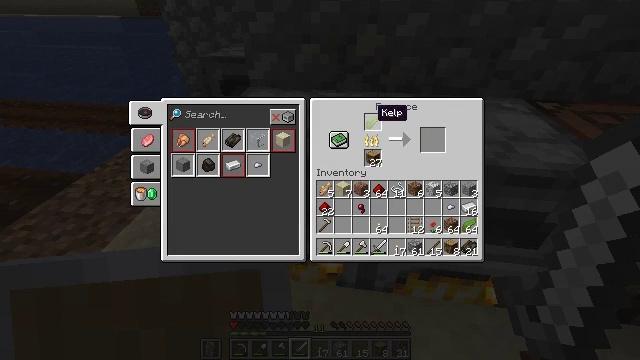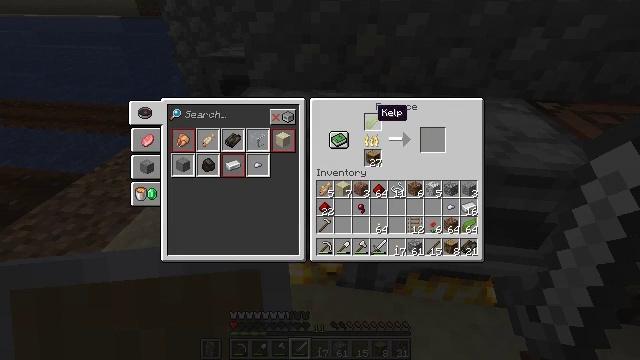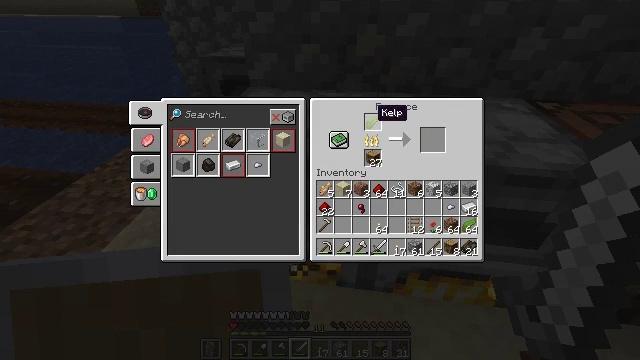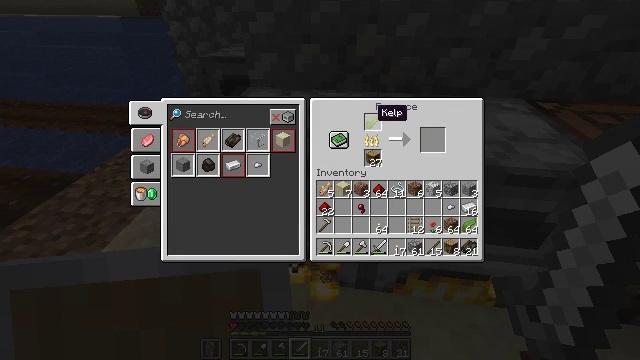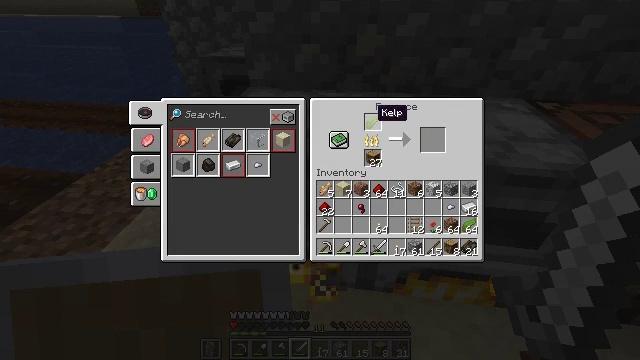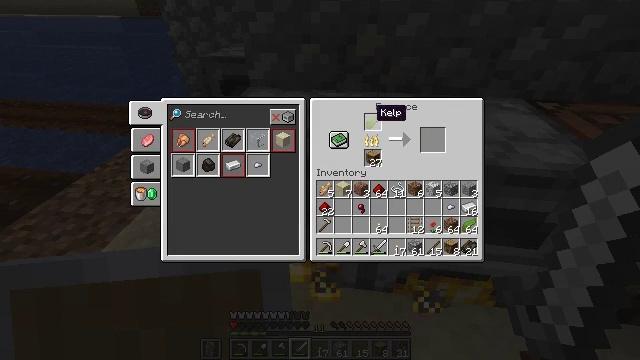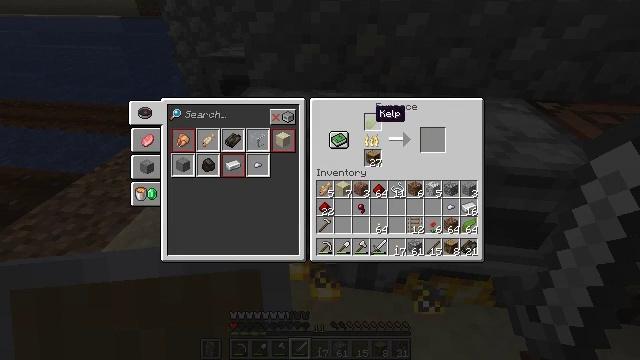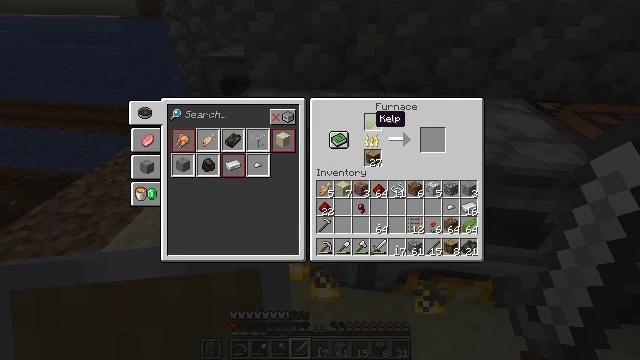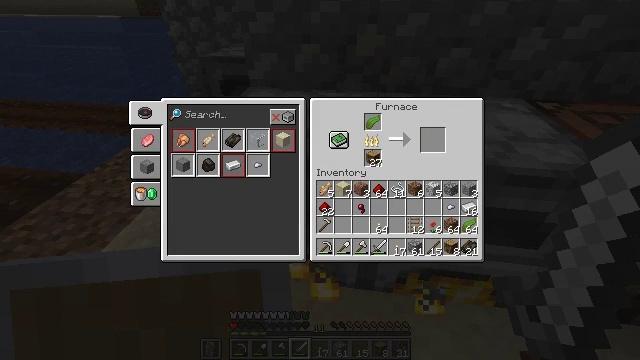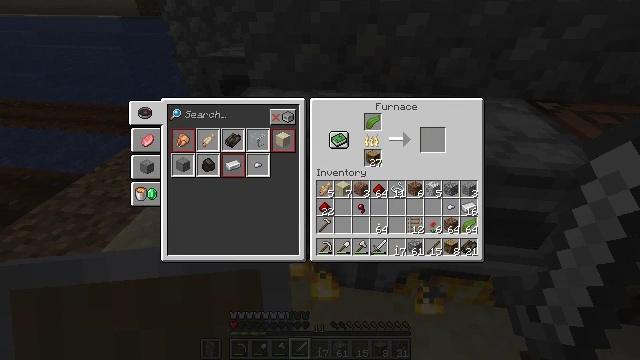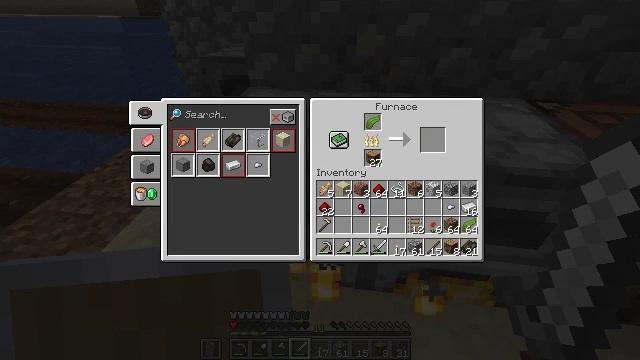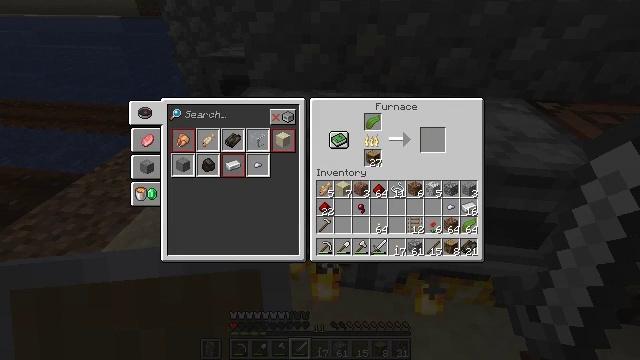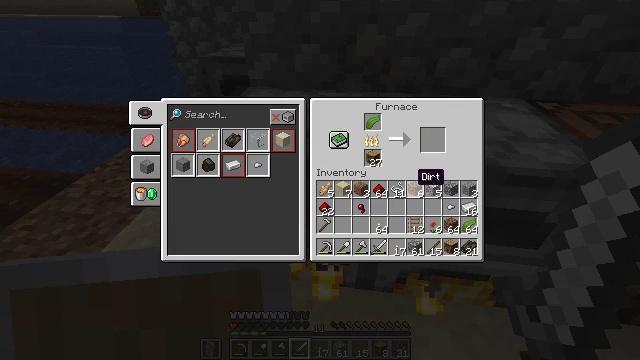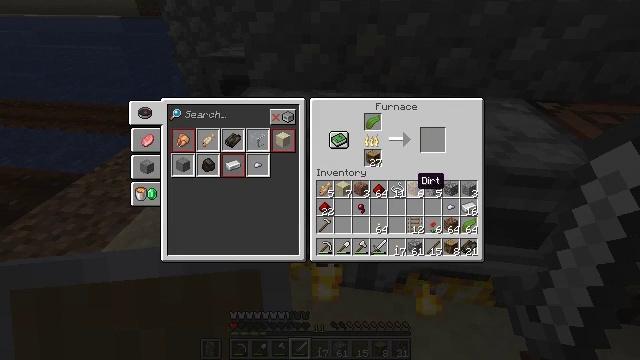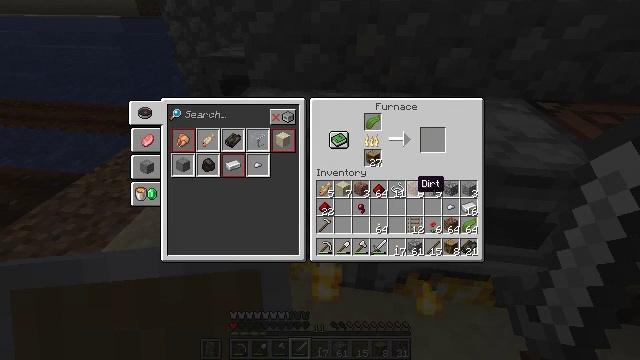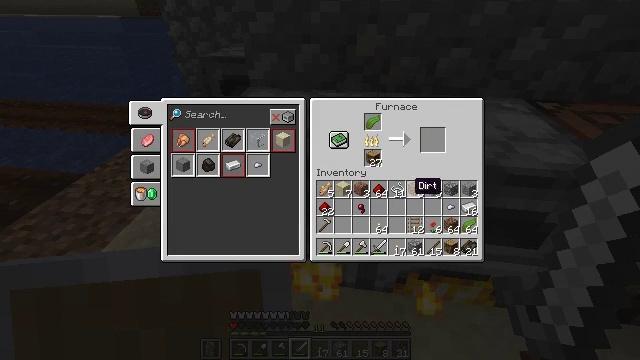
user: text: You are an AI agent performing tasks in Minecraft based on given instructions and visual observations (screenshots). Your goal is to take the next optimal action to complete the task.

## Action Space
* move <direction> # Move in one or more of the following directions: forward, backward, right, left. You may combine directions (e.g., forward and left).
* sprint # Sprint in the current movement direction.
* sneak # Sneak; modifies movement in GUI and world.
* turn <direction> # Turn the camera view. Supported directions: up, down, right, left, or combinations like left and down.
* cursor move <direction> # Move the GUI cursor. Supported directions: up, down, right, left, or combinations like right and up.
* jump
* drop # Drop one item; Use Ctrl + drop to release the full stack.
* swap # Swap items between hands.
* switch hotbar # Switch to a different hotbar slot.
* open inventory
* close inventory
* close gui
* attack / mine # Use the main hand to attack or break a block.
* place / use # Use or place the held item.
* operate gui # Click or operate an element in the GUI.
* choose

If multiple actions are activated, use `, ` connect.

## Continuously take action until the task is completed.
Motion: motion action
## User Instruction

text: Smelt kelp to obtain dried kelp.
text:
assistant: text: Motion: no_op
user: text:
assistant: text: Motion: no_op
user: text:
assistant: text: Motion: no_op
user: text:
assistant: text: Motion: no_op
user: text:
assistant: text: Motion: no_op
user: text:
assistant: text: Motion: no_op
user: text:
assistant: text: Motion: no_op
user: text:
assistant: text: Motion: cursor move right and down
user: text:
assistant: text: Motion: cursor move right and down
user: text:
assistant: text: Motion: cursor move right and down
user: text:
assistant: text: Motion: cursor move down
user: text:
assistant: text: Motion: no_op
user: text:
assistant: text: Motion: no_op
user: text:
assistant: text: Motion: no_op
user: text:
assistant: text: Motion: no_op
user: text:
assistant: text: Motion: no_op
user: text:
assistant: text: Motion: no_op
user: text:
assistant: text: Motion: no_op
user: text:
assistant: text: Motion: no_op
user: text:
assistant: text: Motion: no_op
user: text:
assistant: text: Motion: no_op
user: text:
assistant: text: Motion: no_op
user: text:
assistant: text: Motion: no_op
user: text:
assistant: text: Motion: no_op
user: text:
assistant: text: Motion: no_op
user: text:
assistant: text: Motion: no_op
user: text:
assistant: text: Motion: no_op
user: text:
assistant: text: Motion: no_op
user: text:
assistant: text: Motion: no_op
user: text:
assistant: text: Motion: no_op